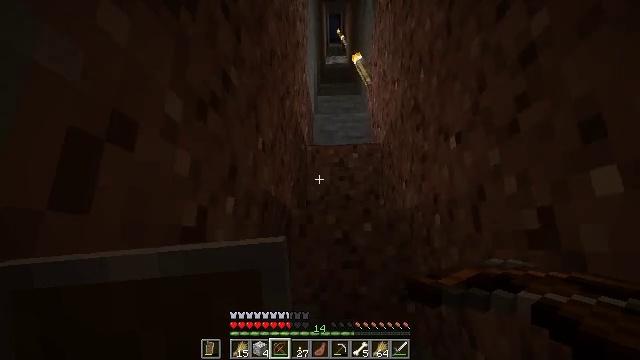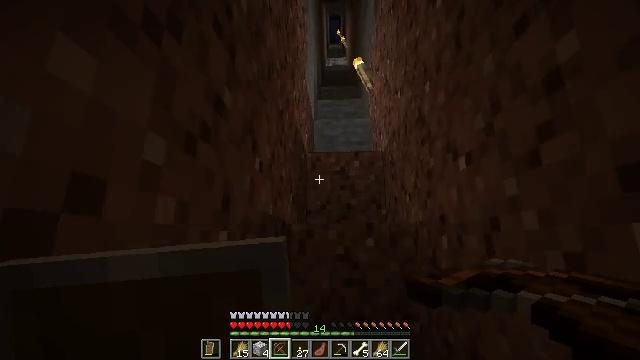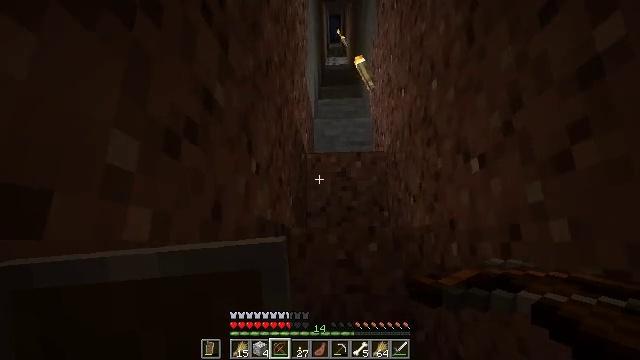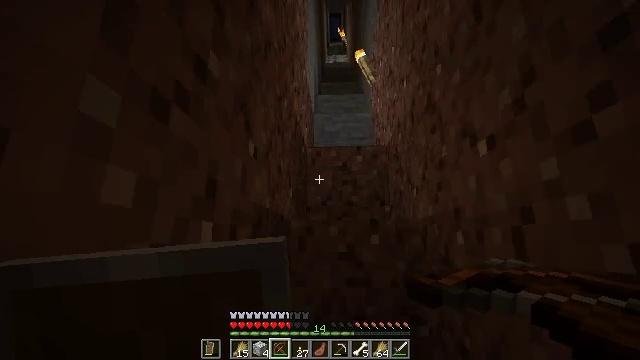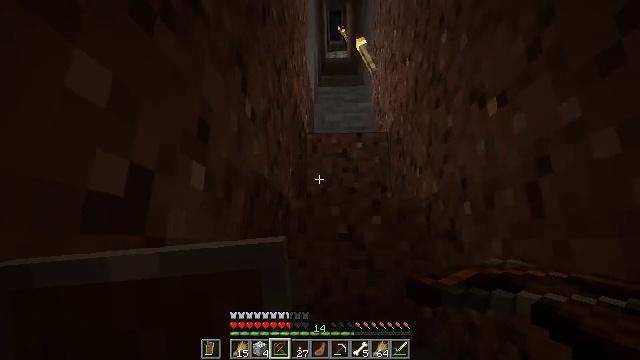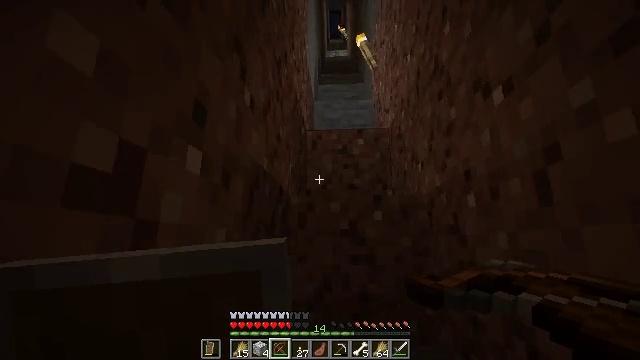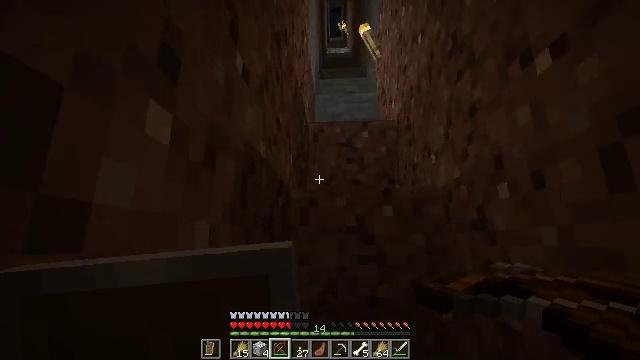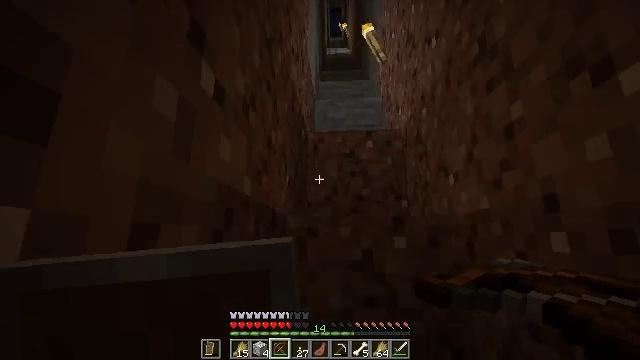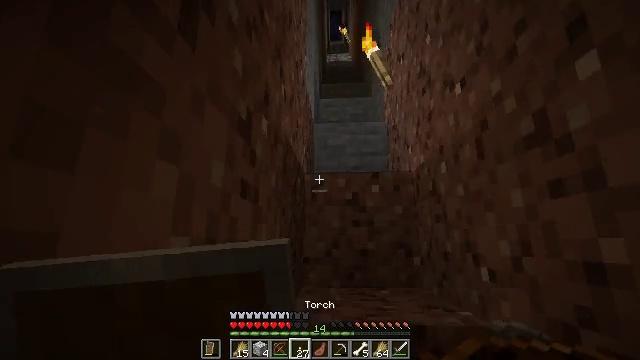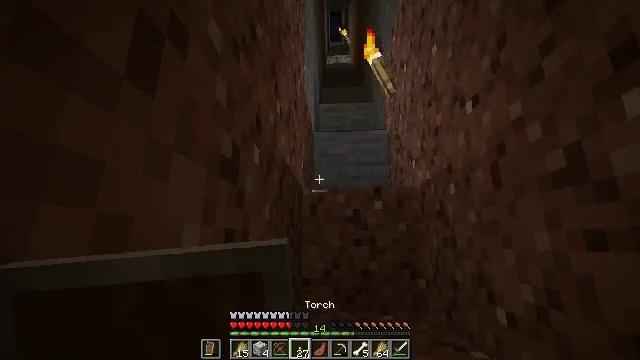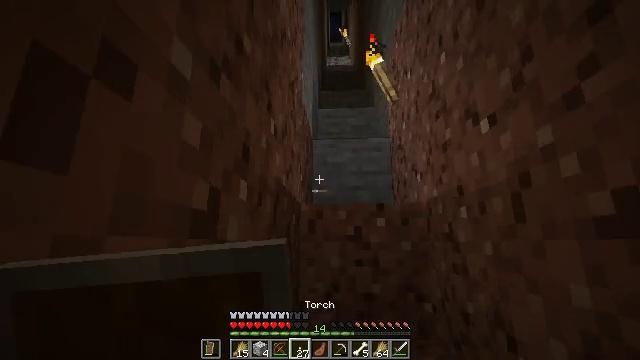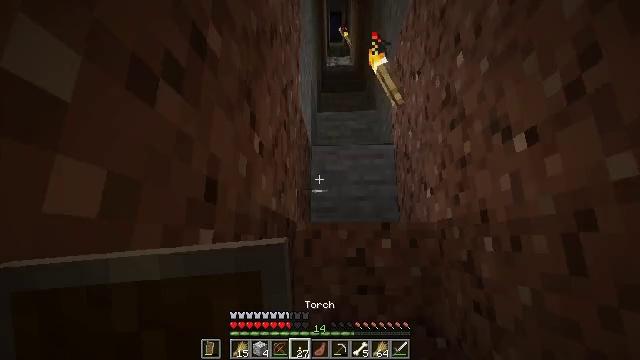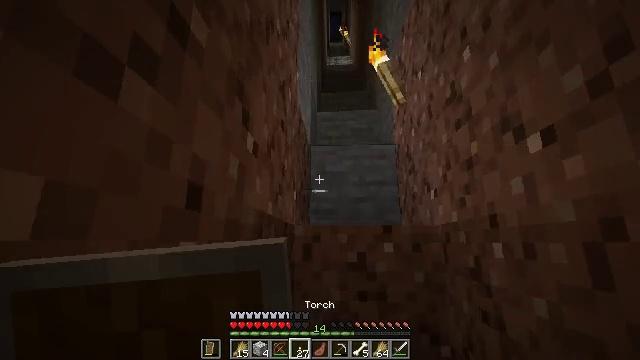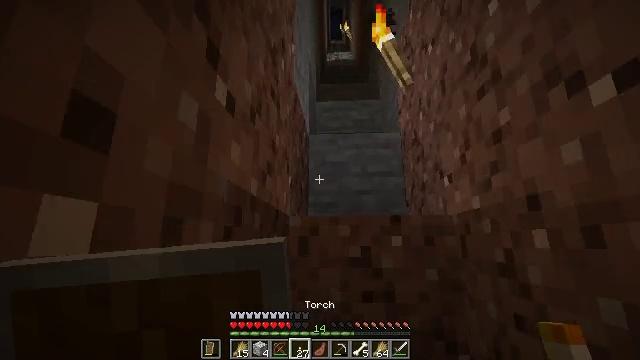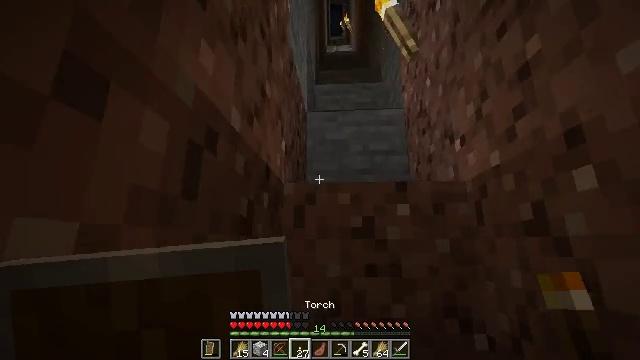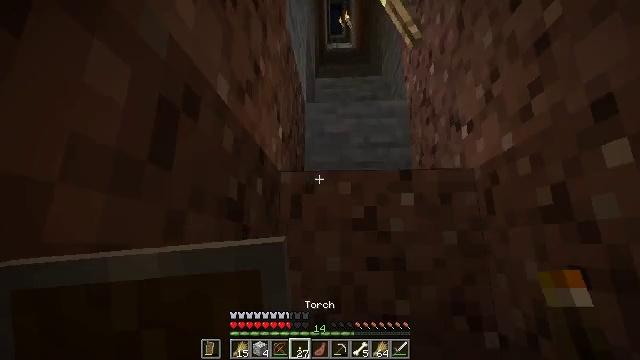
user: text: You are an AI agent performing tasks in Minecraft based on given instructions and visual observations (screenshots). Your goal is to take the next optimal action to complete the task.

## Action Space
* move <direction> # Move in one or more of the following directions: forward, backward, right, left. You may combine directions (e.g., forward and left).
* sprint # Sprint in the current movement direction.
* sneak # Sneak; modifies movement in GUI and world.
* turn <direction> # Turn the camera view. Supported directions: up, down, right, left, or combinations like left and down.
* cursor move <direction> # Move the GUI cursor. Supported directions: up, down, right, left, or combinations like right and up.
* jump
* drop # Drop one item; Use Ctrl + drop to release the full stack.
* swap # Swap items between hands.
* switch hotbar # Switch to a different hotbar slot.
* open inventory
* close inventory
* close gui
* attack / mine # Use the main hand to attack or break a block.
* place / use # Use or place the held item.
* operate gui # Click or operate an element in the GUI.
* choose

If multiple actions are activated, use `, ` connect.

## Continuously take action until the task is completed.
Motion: motion action
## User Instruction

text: Craft a gold ingot.
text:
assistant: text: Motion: move forward, jump
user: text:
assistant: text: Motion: move forward, jump
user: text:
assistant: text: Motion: move forward, jump
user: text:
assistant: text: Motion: move forward, jump
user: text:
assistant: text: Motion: move forward, jump
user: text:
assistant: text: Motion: move forward, jump
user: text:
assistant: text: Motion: move forward, jump
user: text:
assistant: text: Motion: move forward, jump
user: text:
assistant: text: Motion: move forward, jump
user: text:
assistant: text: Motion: move forward, jump
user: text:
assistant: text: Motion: move forward, jump
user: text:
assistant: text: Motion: move forward, jump
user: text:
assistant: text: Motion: move forward, jump
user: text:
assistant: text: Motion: move forward, jump
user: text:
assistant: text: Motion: move forward, jump
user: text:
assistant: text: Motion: move forward, jump
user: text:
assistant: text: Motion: move forward, jump
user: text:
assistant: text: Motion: move forward, jump
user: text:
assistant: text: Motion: move forward, jump
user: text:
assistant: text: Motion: move forward, jump
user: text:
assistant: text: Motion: move forward, jump
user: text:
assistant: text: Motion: move forward, jump
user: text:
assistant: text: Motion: move forward, jump
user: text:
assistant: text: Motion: move forward, jump
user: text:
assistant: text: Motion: move forward, jump
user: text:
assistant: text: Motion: move forward, jump
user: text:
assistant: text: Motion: move forward, jump
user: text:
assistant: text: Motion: move forward, jump
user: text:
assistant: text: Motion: move forward, jump
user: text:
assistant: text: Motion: move forward, jump